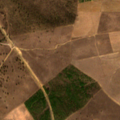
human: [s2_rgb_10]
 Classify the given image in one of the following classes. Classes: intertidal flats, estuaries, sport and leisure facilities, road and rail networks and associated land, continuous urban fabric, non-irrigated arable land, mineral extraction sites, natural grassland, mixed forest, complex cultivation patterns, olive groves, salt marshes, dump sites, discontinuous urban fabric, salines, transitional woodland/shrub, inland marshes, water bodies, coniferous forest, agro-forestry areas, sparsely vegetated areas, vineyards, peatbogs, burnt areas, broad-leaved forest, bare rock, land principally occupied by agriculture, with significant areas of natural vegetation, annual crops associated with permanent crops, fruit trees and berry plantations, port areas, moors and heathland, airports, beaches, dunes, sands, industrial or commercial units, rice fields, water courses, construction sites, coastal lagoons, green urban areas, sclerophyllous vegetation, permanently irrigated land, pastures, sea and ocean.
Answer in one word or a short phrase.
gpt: non-irrigated arable land, agro-forestry areas, transitional woodland/shrub